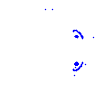
Particle: electron